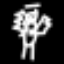
Label: angel